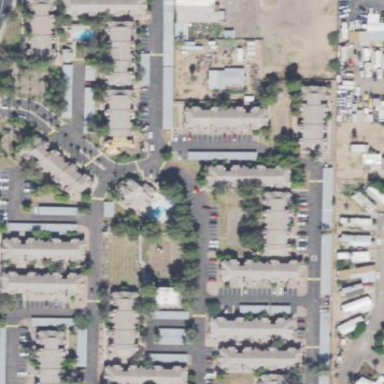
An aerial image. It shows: Residential area with apartments.